Interaction volume radius: 10 \u00c5
Interaction volume height: 50 \u00c5
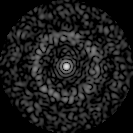
Disorder parameter: 0.8552